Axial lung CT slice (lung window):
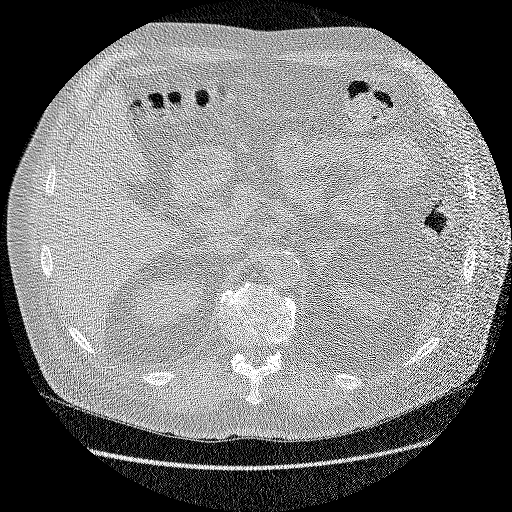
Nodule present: no